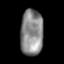
Tissue: lung
Cell type: Myeloid cells
Senescence score: 0.1476
Nuclear area (px): 1028
Mean DAPI intensity: 137.414